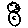
Label: bird